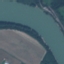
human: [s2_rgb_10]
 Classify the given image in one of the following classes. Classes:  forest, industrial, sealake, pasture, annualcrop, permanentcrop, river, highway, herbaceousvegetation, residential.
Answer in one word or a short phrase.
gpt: River